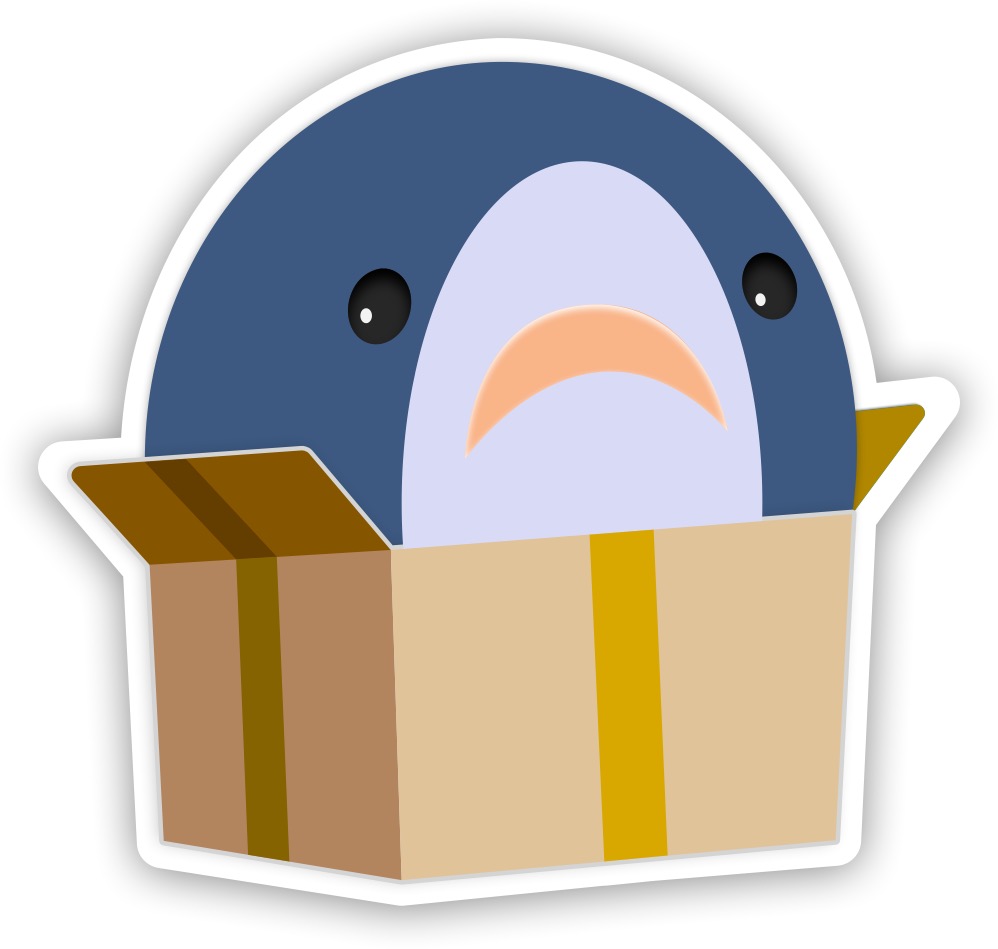
Label: others